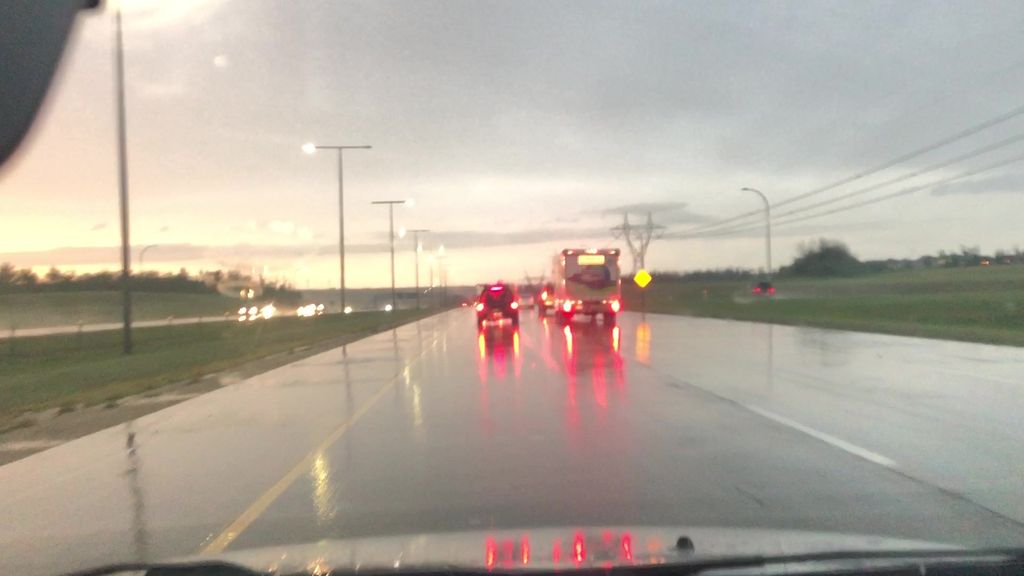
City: edmonton